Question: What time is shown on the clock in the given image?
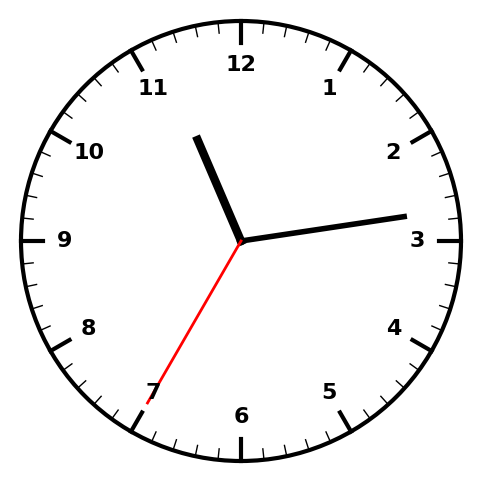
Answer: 11:13:35